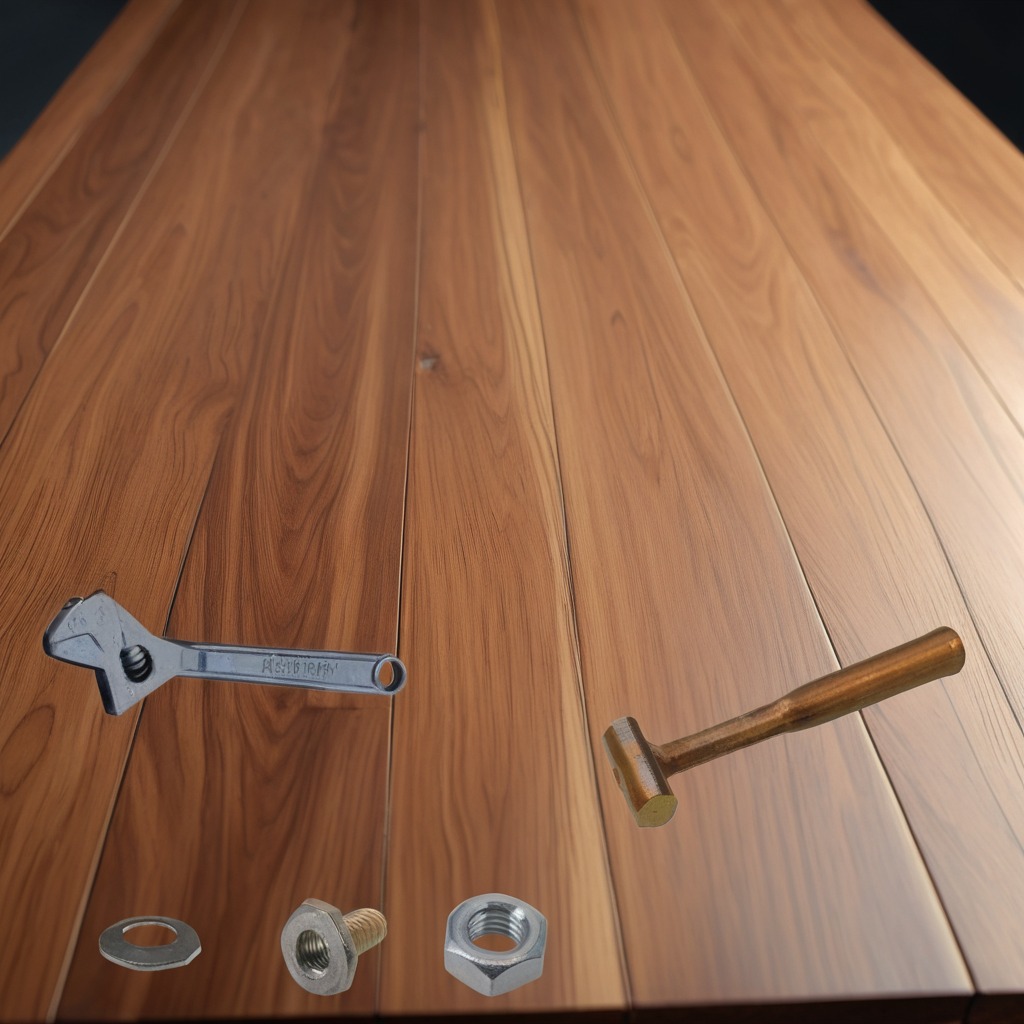
A flat metal washer, a hammer, a metal machine screw, a metal nut, and a wrench are lying on the wooden table.